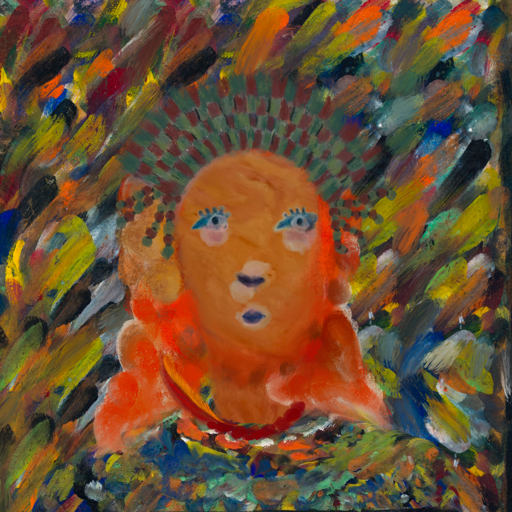
Background: An_Impression, Head And Neck Front: Pious_Lady, Face Front: Hill_Girl, Bust: An_Impression, Hair Front: Rupkatha, Head Accessory: After_Raid_Crown, Second Necklace: Blank, Necklace: Pipe, Baby: Blank